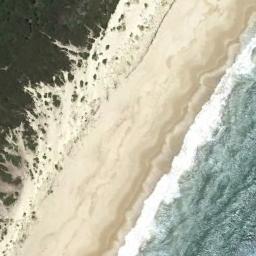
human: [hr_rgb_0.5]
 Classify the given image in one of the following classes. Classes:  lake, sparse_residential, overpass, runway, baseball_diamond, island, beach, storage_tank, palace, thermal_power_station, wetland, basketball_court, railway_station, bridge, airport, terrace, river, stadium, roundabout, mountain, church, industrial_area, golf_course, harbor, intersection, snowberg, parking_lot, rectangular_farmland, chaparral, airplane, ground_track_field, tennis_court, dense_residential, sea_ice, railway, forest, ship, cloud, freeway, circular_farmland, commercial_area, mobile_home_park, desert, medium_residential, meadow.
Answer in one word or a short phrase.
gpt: beach